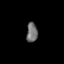
Tissue: skin
Cell type: Fibroblasts
Senescence score: 0.6777
Nuclear area (px): 215
Mean DAPI intensity: 110.13